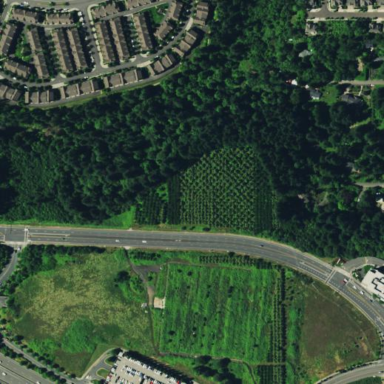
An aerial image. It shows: Orchard.